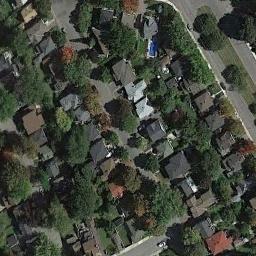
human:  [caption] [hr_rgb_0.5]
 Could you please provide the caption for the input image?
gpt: Medium-sized houses are surrounded by green trees .

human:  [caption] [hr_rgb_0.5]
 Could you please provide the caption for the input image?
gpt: There are many buildings of different shapes and sizes in medium residential area .

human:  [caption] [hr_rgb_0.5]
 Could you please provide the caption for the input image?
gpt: The medium residential is next to the road and some trees .

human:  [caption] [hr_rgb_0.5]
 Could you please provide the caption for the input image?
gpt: The medium residential area has lots of houses arranged in lines and trees .

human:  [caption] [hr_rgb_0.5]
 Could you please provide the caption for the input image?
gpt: There are many green trees and buildings on the medium residential area .